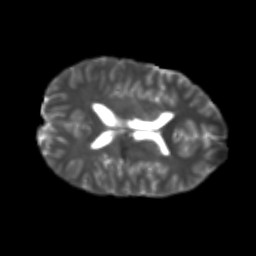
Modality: T2w
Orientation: axial
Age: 22
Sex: male
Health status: healthy
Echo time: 0.074 s